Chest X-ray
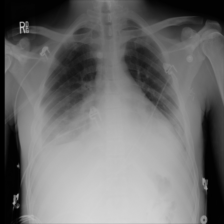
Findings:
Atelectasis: negative
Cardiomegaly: negative
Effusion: positive
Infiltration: negative
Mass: negative
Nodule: negative
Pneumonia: negative
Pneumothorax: negative
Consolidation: negative
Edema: negative
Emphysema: negative
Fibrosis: negative
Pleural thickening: negative
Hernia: negative